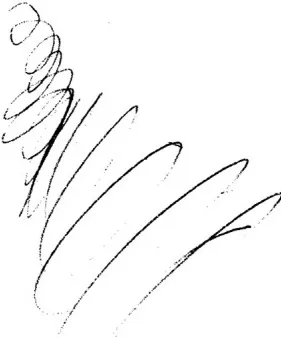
(A,B) Patient's attempt at drawing a spiral prior to DBS implantation and after implantation with activation of the following parameter: 2B (-), 2A (+), 2C (+). This is theoretically further extending stimulation into the adjacent ZI as well as maintaining stimulation in the STN.
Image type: radiology (x_ray)